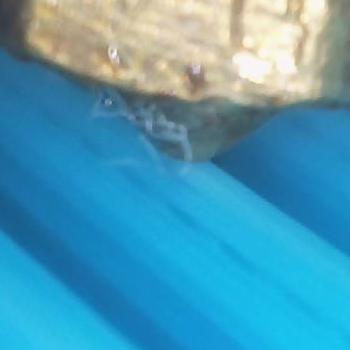
Flow rate: 141%